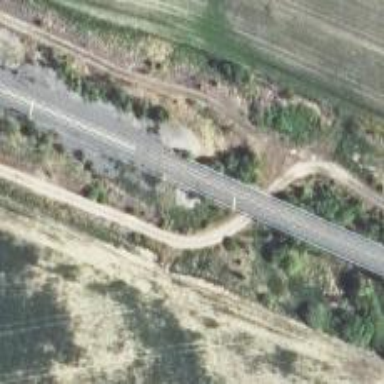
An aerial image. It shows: Bridge with continuous railway tracks that are electrified through contact line.